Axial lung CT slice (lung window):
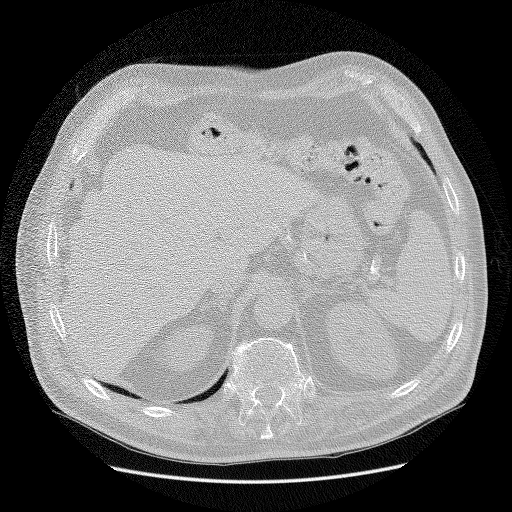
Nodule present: no